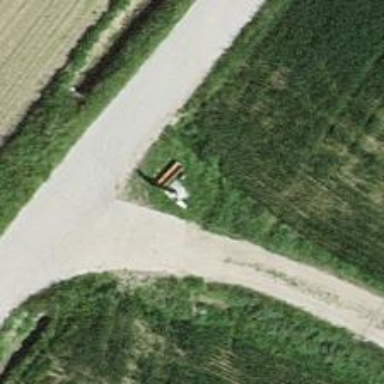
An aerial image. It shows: Historic wayside cross.